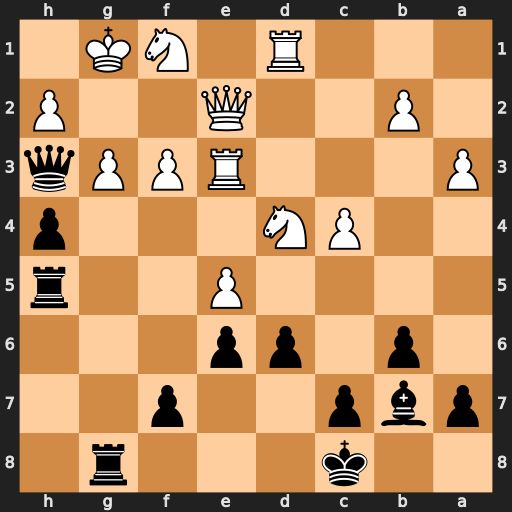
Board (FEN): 2k3r1/pbp2p2/1p1pp3/4P2r/2PN3p/P3RPPq/1P2Q2P/3R1NK1
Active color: b
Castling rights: -
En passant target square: -
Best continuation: hxg3 hxg3 Qh1+ Kf2 Rxg3